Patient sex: M
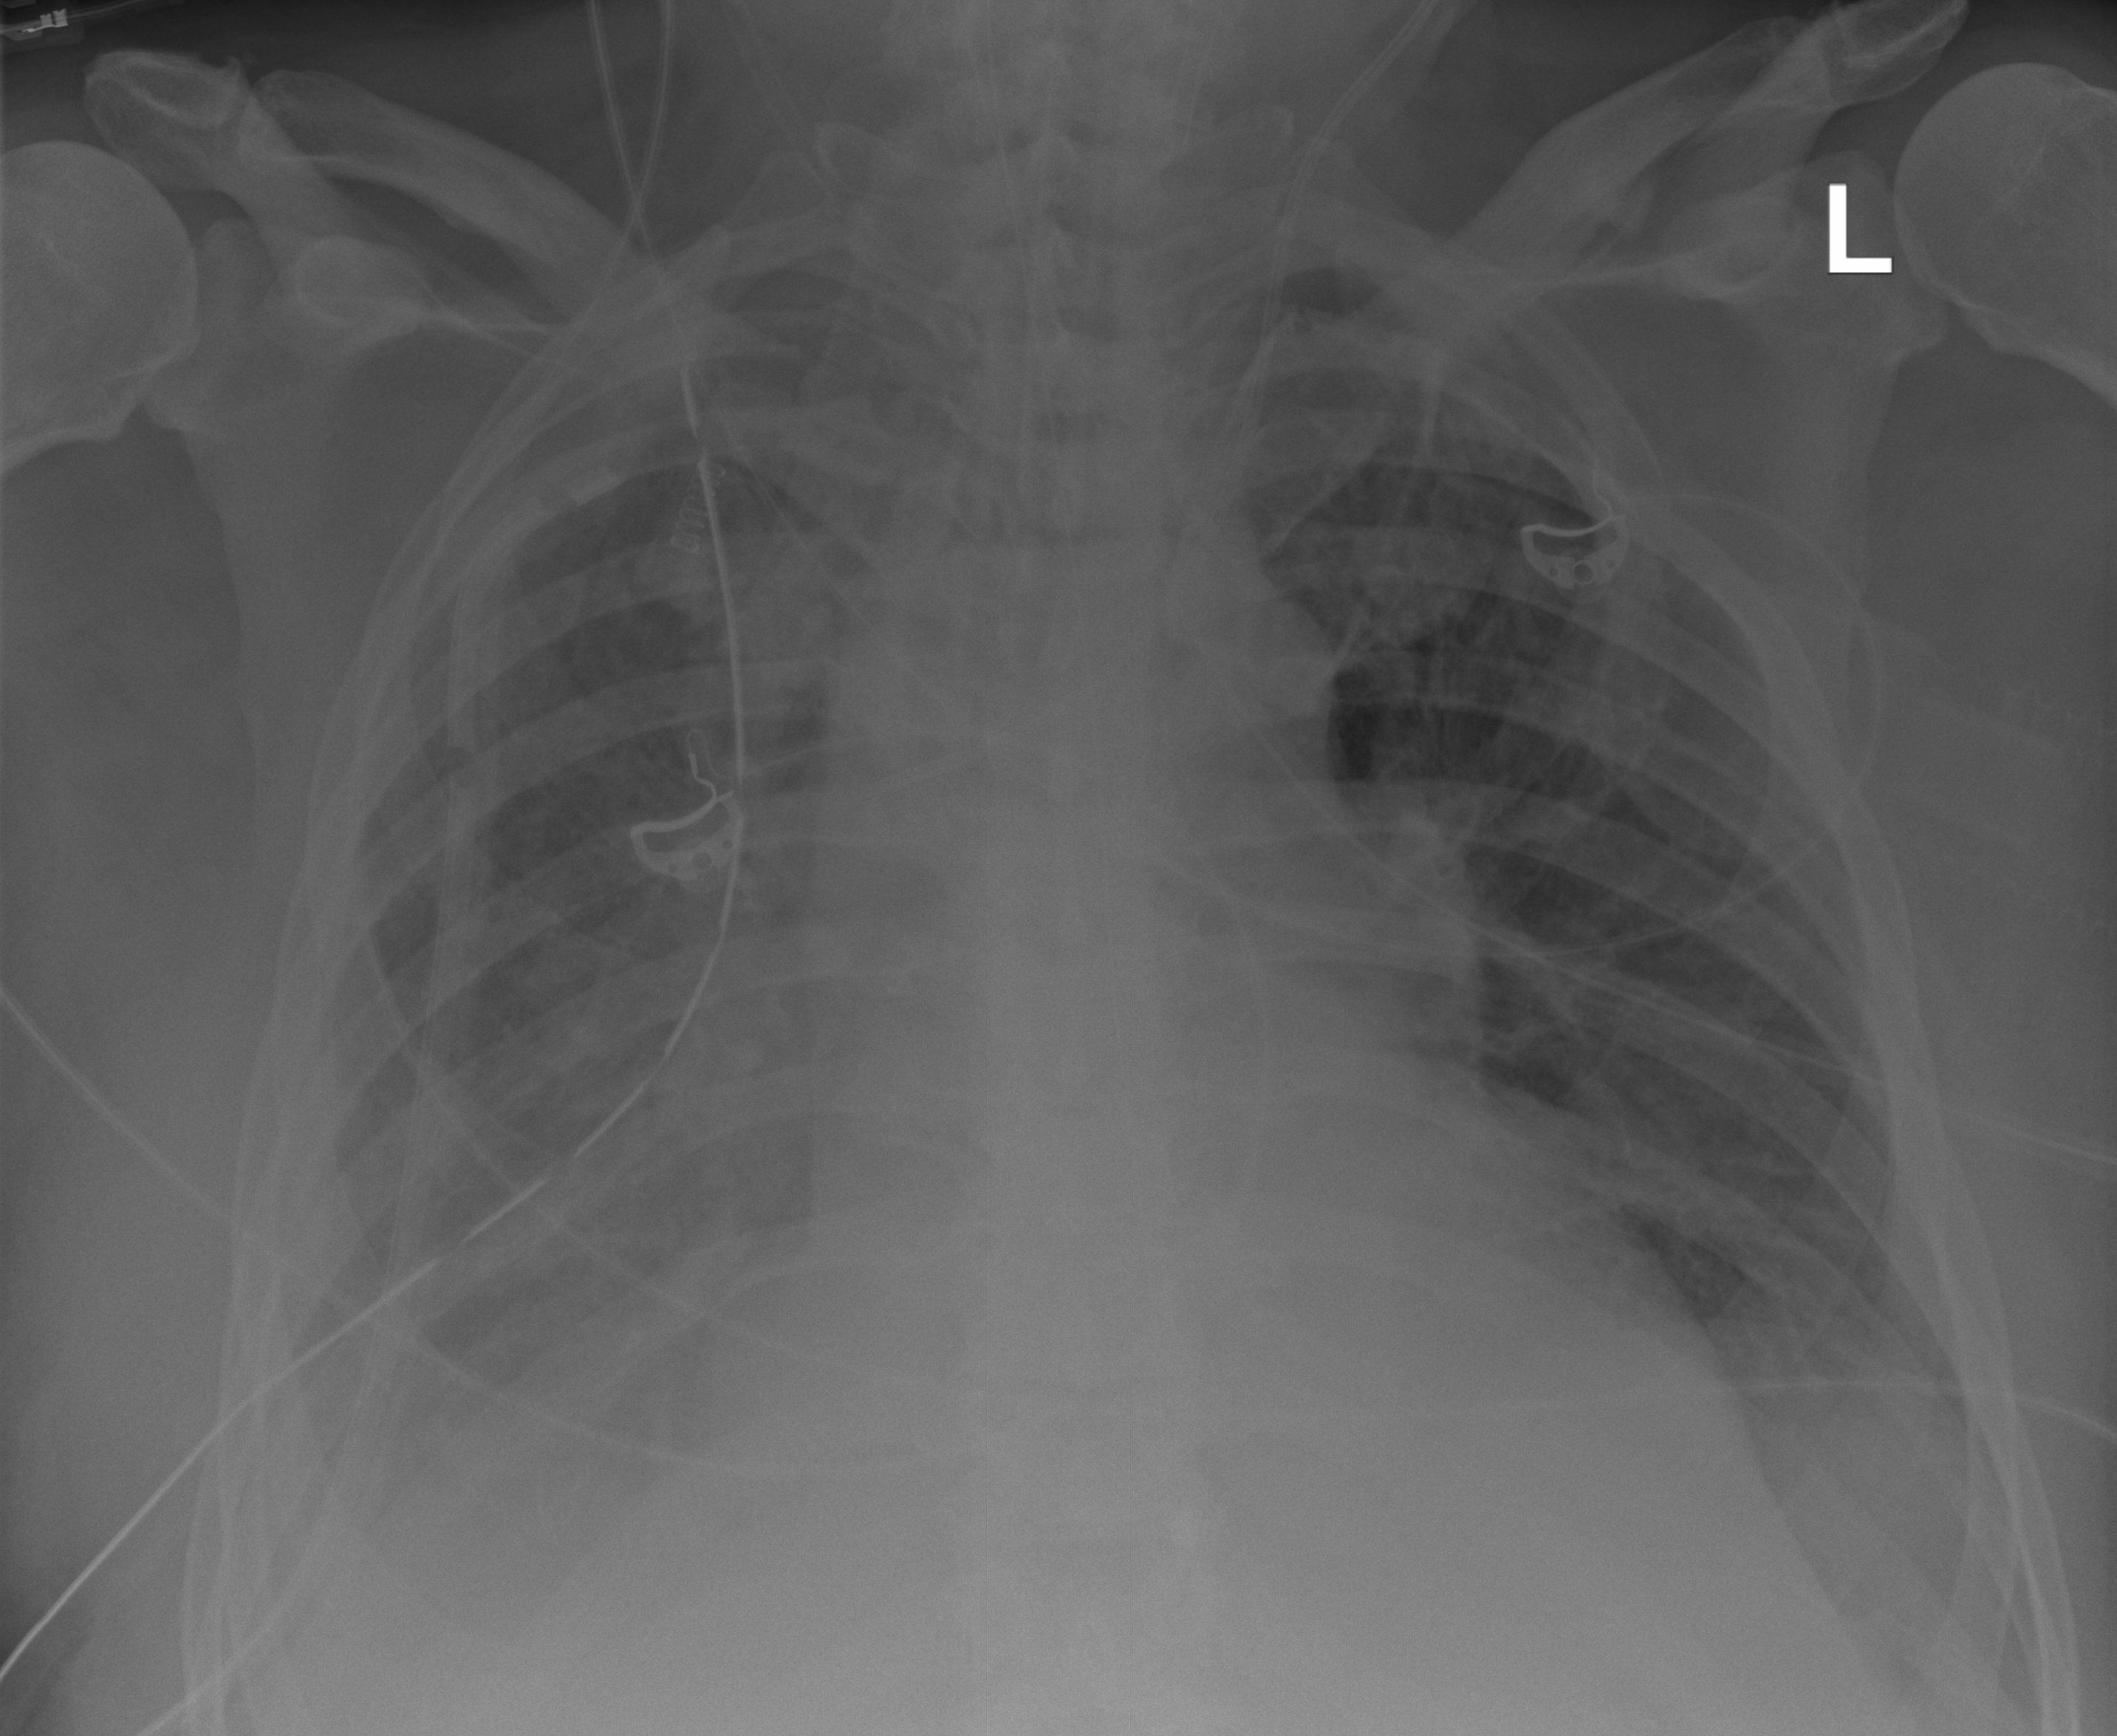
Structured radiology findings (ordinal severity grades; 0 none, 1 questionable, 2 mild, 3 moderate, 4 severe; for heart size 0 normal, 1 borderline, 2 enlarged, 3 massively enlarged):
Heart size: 2
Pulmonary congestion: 2
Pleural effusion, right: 2
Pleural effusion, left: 2
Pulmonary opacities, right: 3
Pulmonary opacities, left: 0
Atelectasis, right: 3
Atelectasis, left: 2